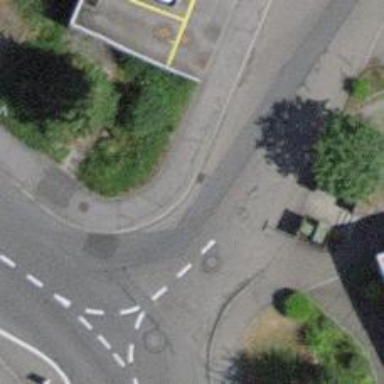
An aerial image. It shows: Kerb barrier.